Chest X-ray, AP view. Patient: 40 years old, sex F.
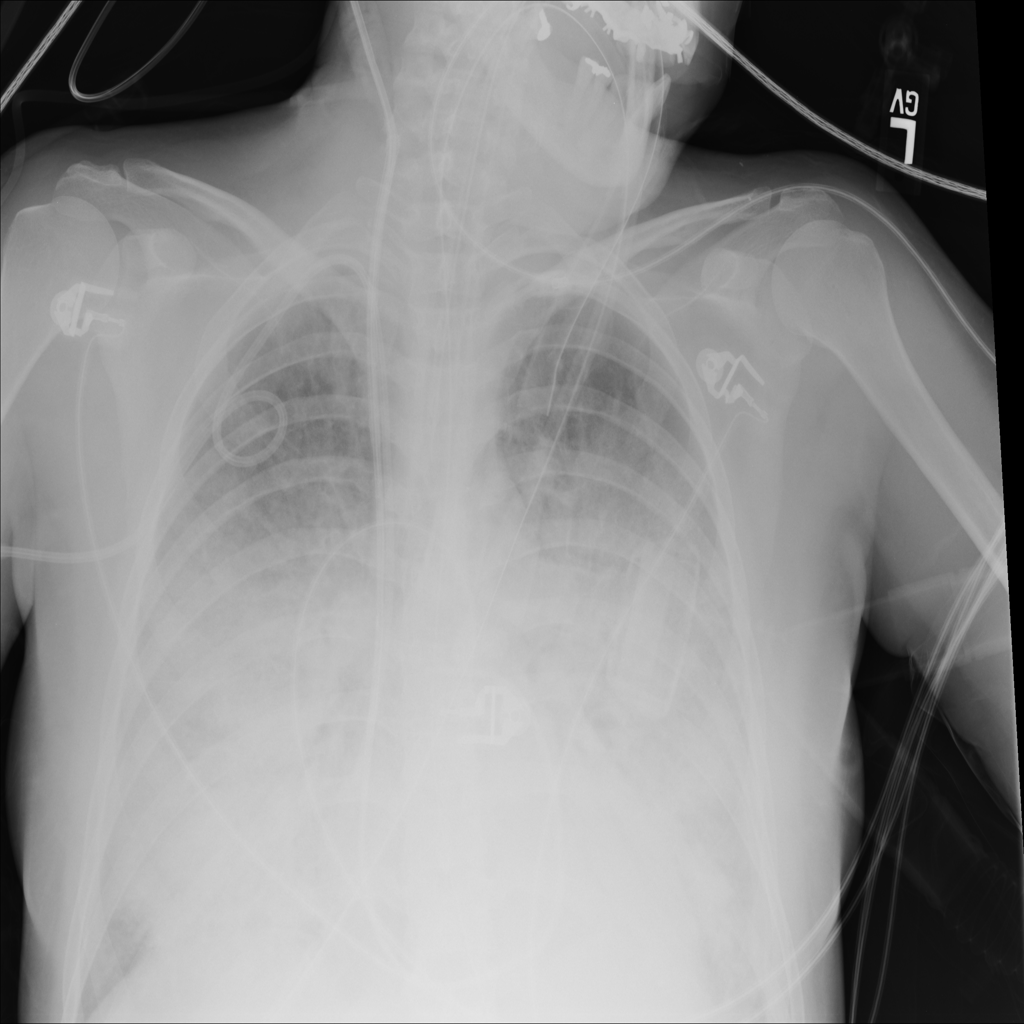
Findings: Consolidation, Infiltration